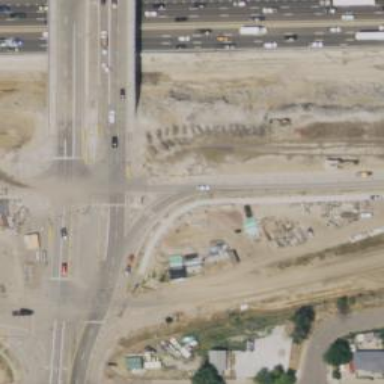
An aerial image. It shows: Secondary link road with asphalt surface.